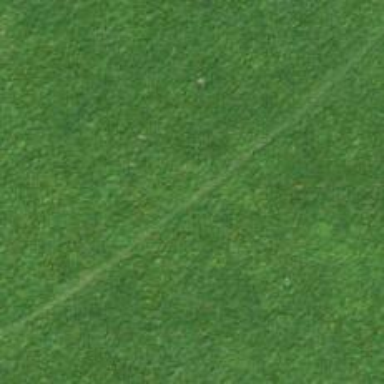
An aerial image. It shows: Path covered in grass.